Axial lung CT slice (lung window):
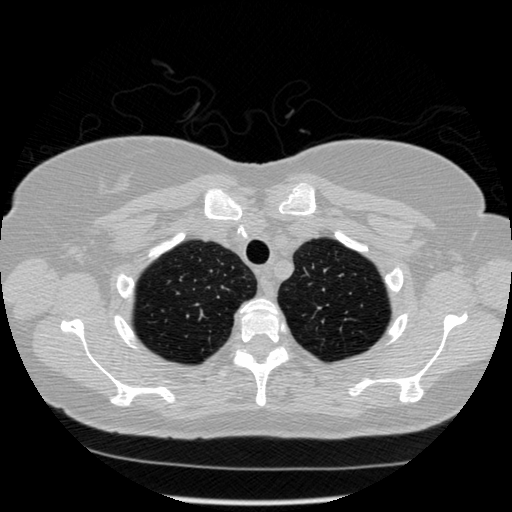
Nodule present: no